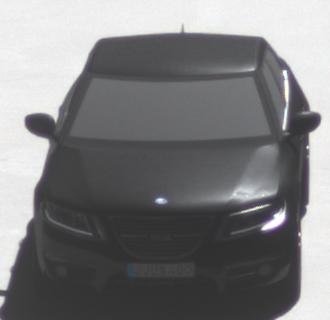
Make: Saab
Model: 5-Sep
Detailed model: 9-5 1.6T
Model produced from: 2010/06
Model produced until: 2011/12
Doors: 4
Color: black
Road condition: dry road
Daytime: midday
Contrast: high contrast